Question: I want to show shapes like this example: <URL>
I want to load the shapes filled with in image.
This is what I do:
'''
var img = "<img src='http://nielsvroman.be/twitter/root/easeljs/image.png'>";
//setup
this.graphics.clear();
this.graphics.beginStroke("#FFFFFF");
this.graphics.beginBitmapFill(img);
this.graphics.moveTo(0, size);
'''
But I continuously get this error:
> Uncaught TypeError: Type error
This error is created in Graphic.js :

The document: <URL>
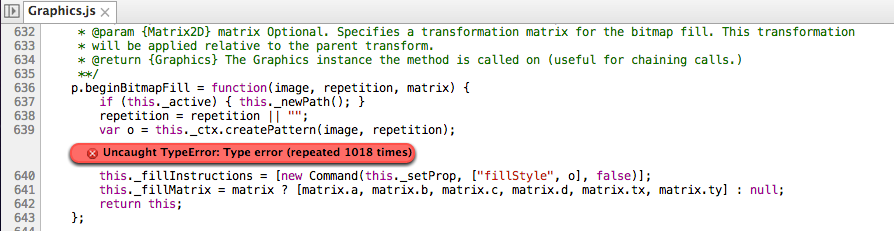
Answer: It's pretty obvious, you pass a string and not an Image (HTMLImageElement).
Try:
'''
var img1 = new Image();
img1.src = 'image1.png';
'''
or
'''
var img1 = document.createElement('img')
img2.src = 'image2.jpg';
'''